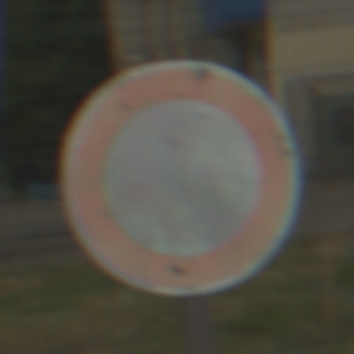
Verkehrszeichen: VerbotFahrzeugeAllerArt
Umgebung: Outdoor, Suburban
Tageszeit: MorningAfternoon
Wetter: PartlyCloudy
Licht: Natural
Jahreszeit: NotSpecified
Kontrast: LowContrast